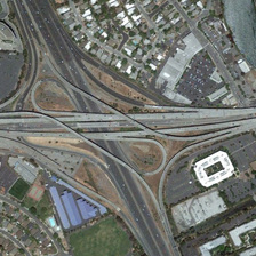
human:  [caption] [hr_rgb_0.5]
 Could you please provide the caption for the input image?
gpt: There is a large bare area of land by the roadside.

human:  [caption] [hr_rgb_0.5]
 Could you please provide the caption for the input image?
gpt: There are many areas around the bridge.

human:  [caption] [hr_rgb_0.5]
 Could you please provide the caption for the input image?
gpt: There is a large area of bare land on the road.

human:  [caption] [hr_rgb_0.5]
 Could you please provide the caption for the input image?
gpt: There are several cells near the viaduct.

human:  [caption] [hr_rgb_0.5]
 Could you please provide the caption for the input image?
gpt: There are many blocks around the viaduct.